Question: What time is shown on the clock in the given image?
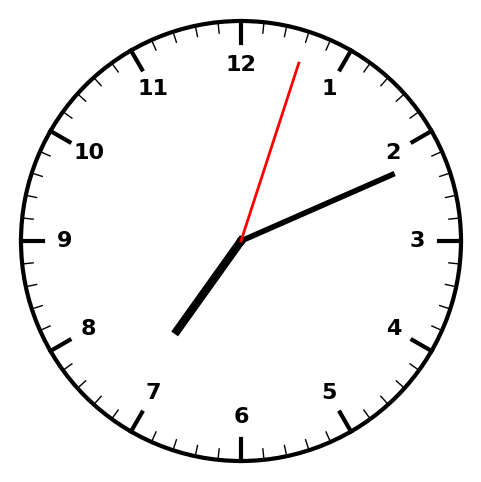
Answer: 07:11:03